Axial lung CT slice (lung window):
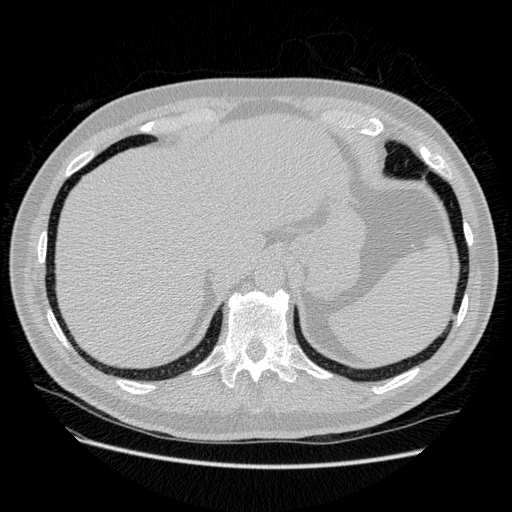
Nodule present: no